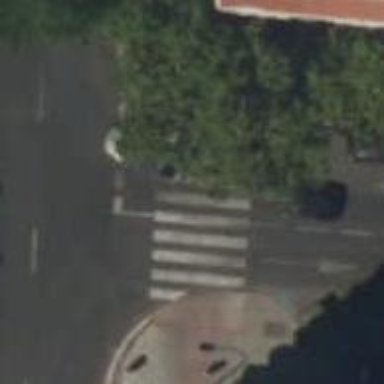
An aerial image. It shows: Uncontrolled road crossing.